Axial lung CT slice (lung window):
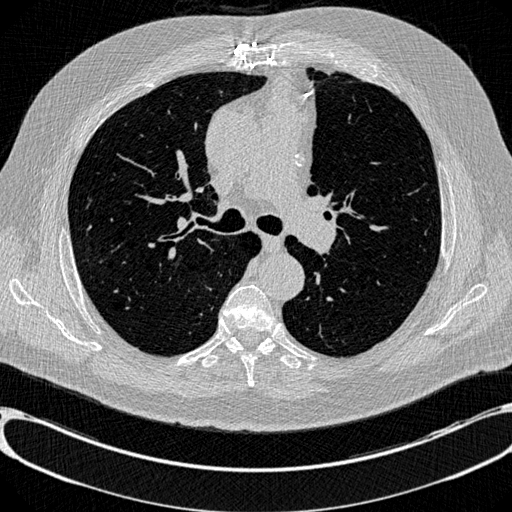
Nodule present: no